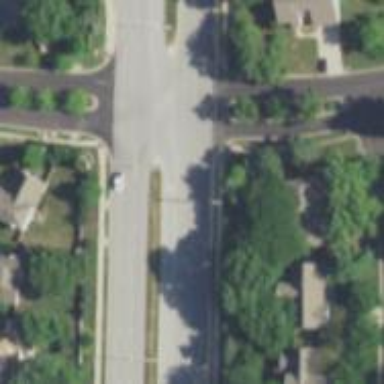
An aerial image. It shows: Road with dash markings.